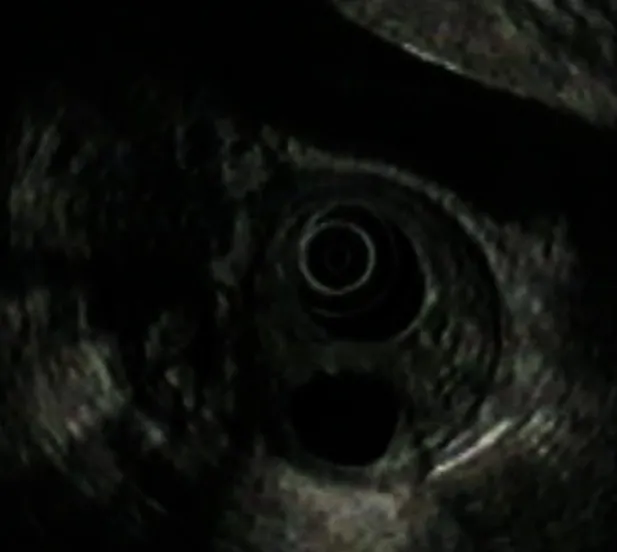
Cyst and thickening of duodenal wall on echoendoscopy.
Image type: radiology (ultrasound)